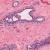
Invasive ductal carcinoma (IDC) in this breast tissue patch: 0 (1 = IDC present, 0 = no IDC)